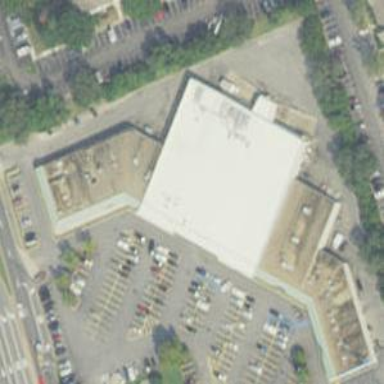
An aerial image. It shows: Supermarket.